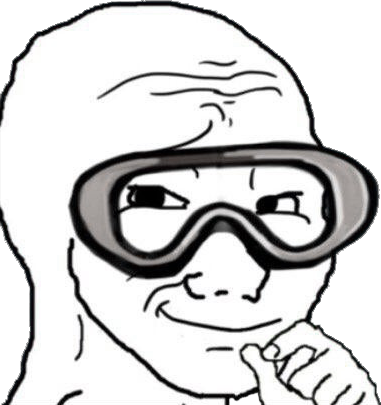
Label: 5_Smugjak